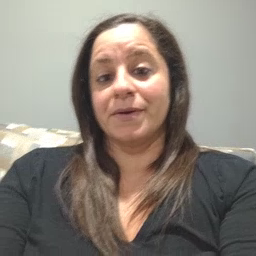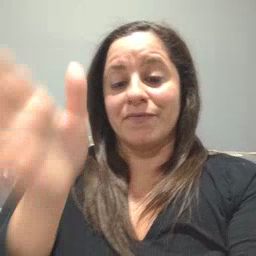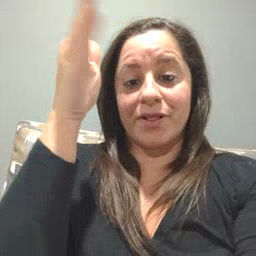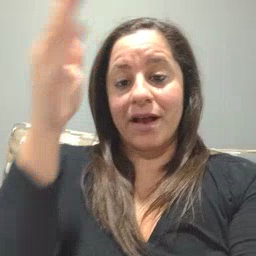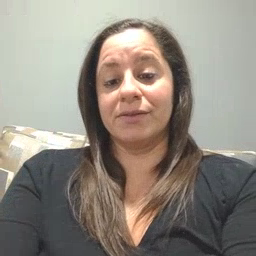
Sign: flag